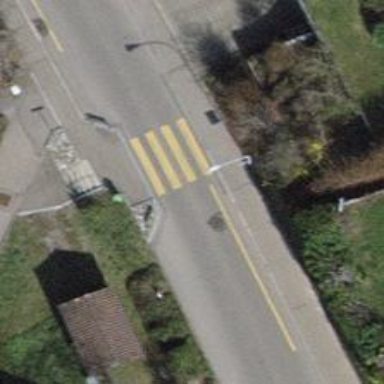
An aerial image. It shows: Kerb barrier.